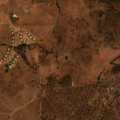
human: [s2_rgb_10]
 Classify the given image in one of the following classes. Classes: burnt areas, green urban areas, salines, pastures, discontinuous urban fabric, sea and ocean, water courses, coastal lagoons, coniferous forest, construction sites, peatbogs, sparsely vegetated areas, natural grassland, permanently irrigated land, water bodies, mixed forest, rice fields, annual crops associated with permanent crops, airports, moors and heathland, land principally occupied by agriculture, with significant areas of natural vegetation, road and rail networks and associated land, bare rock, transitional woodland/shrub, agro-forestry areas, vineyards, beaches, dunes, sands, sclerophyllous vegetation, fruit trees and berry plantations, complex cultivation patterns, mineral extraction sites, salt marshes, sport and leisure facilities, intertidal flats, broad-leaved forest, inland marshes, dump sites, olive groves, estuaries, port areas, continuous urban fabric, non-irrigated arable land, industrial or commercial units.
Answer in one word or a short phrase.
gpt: sport and leisure facilities, non-irrigated arable land, pastures, agro-forestry areas